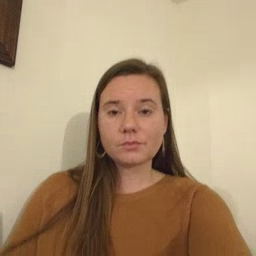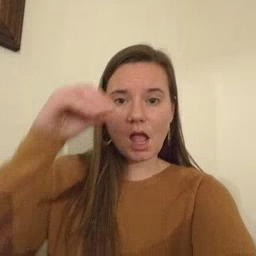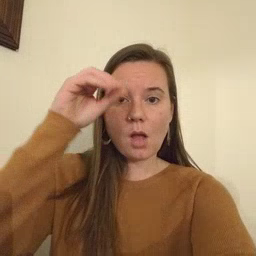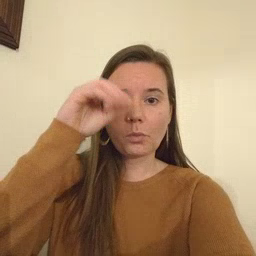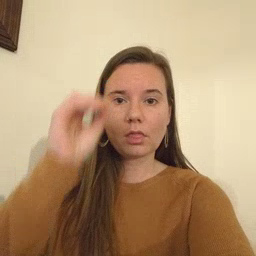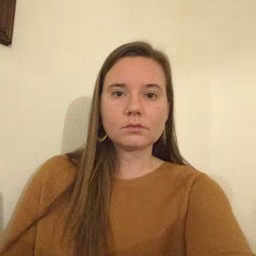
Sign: owl